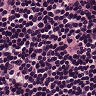
Metastatic tissue present: no